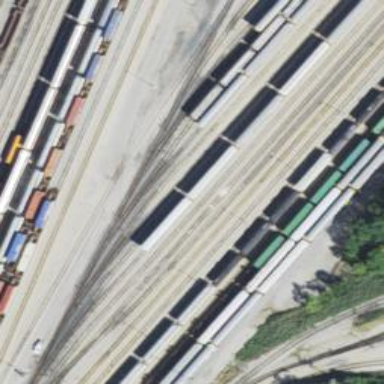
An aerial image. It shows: Railway yard used for servicing trains.